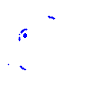
Particle: pion